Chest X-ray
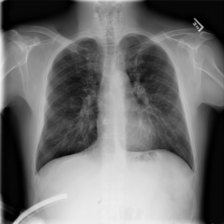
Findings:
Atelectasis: negative
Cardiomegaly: negative
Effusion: negative
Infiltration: negative
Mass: negative
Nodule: negative
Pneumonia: negative
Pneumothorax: negative
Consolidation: negative
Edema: negative
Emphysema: negative
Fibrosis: negative
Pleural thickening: negative
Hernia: negative